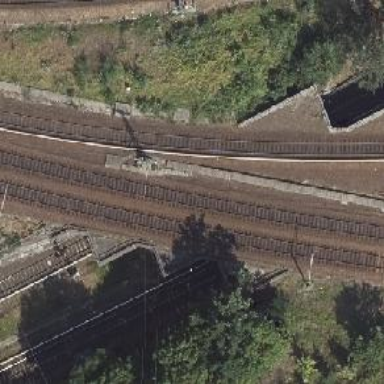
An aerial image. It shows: Railway bridge with electrified contact lines.